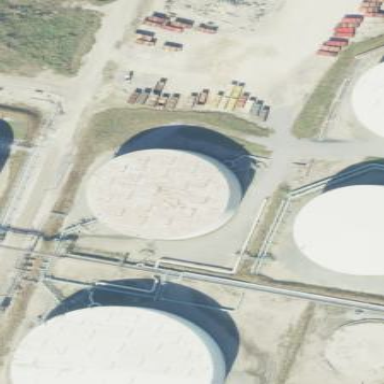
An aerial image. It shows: Storage tank that is man-made.